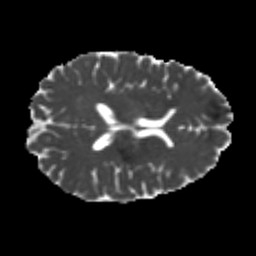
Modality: MD
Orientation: axial
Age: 24
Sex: male
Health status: healthy
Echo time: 0.074 s